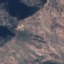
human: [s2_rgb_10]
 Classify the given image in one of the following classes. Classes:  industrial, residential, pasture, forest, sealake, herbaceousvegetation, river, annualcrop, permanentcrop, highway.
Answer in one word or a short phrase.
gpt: HerbaceousVegetation